Question: I'm trying to start using auto layout consistently in my projects but I can't get my head around it.
Here I have a 'UIView' with 2 subviews:

I want it to stay like this in 'retina 4 inch', but I want to move the 'view.frame.origin.y' 40 or 60 points up on the '3.5 inch' screen. Is there any way to do it with standard auto layout constraints?
Obviously, not using autolayout is not an option here.
I've tried putting different constraints up & down but they don't seem to give me the full control over the y values of the frame.
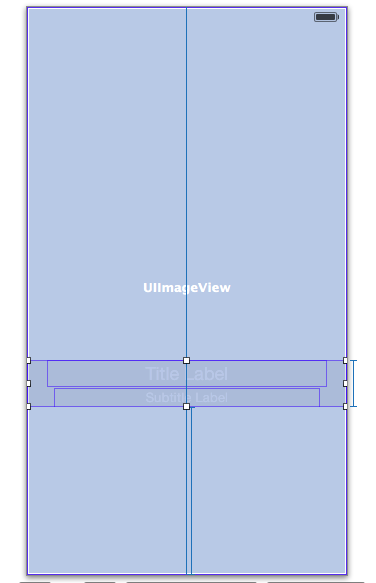
Answer: I believe you need to use the <URL>, hope this is exactly what you need.
# UPDATE
Sorry for not careful reading your question. I don't think you can have shift of y-coordinate by some arbitrary value for your view without runtime calculations. But you can achieve what you need by combination of the 2 constraints and modification of constraint values in the 'viewDidLoad' method:
1. Control-drag from your label (which needs to be shifted up on 3.5" screen) to the bottomLayoutGuide and set vertical spacing constraint.
2. Control-drag from your label to itself and set height constraint for the label.
This gives you 88 pixels shift on 3.5" screen comparing to 4" screen. In the 'viewDidLoad', you can detect if device has 3.5" screen and increase the 1st constraint value by 20/40/60.
This is not a graceful solution but hope it helps.